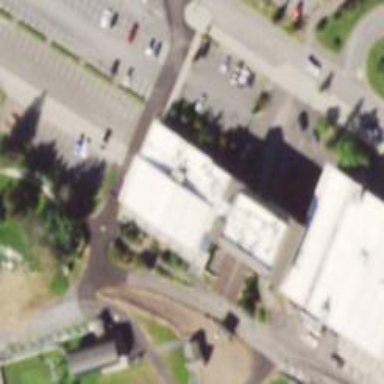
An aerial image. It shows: Healthcare clinic.